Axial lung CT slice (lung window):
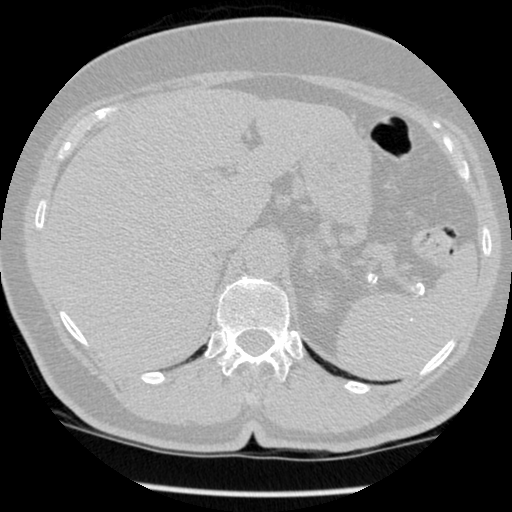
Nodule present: no